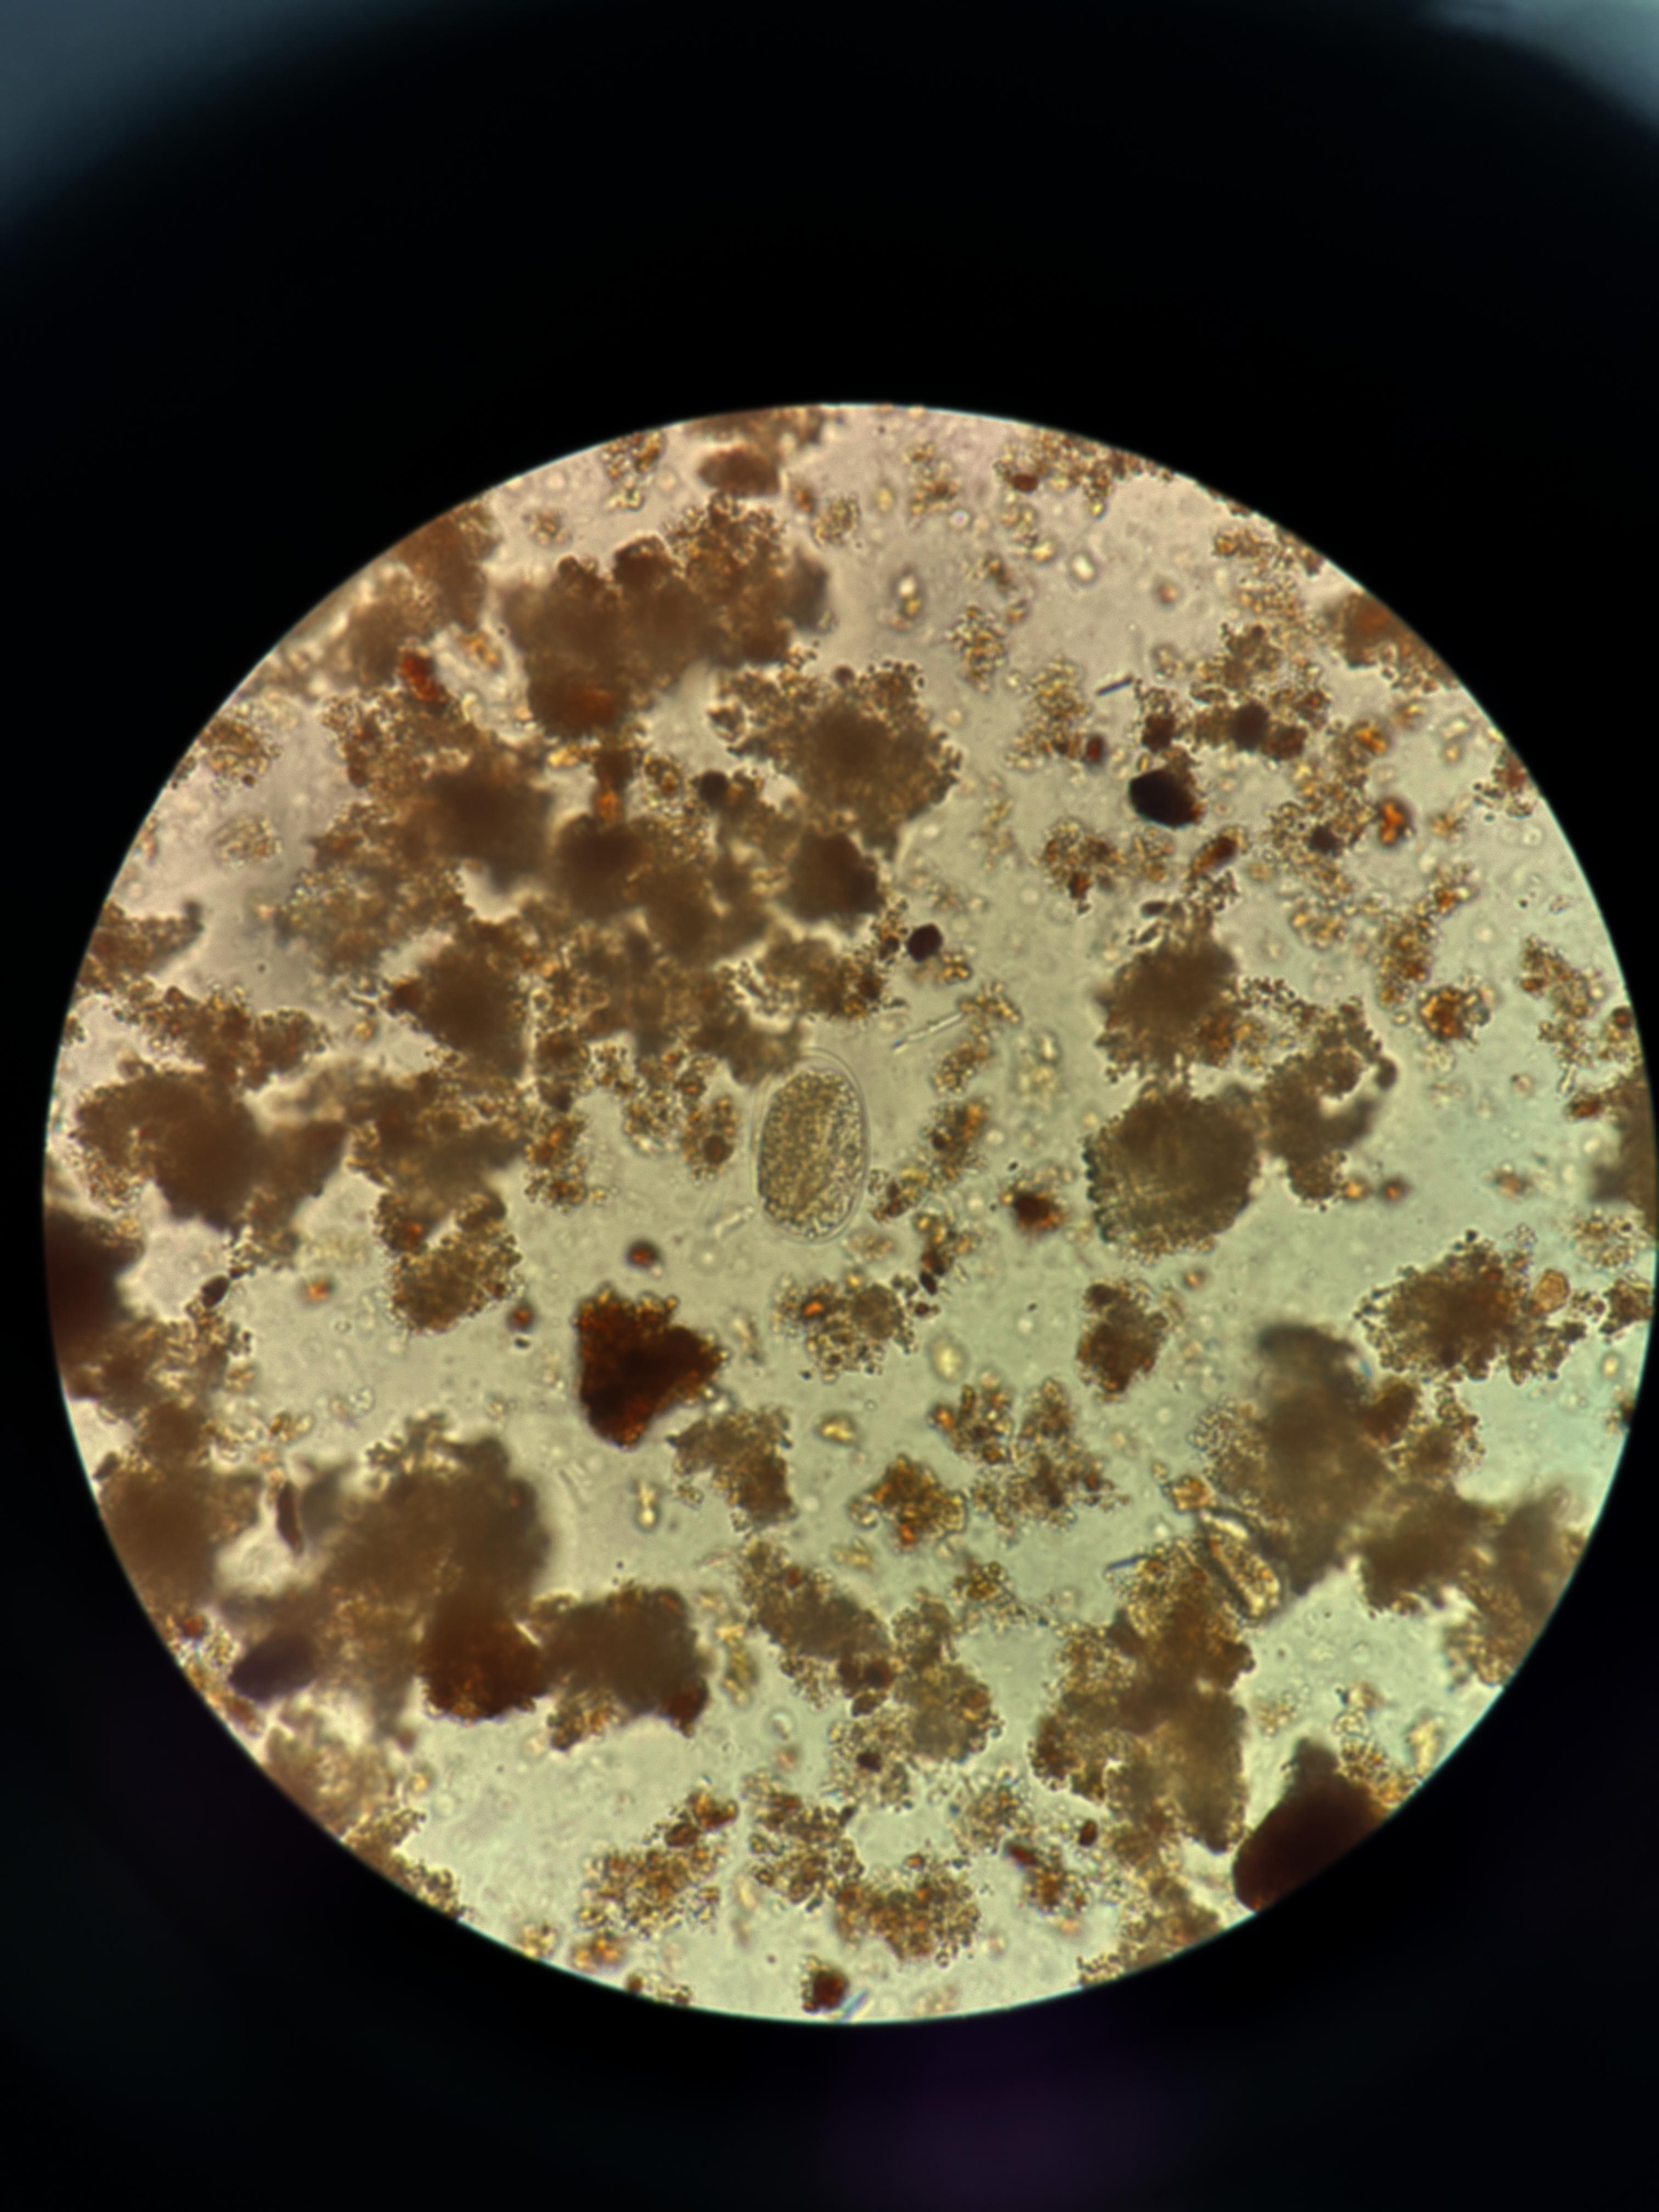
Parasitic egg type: Hookworm egg